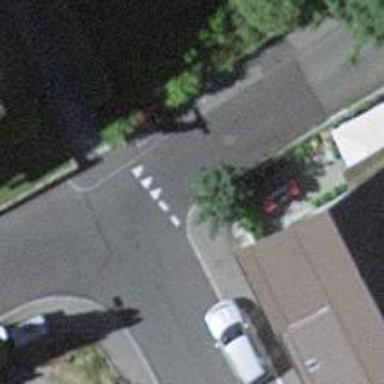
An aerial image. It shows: Kerb barrier.